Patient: sex F, age 61
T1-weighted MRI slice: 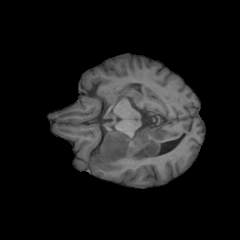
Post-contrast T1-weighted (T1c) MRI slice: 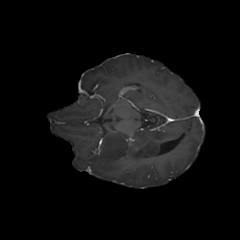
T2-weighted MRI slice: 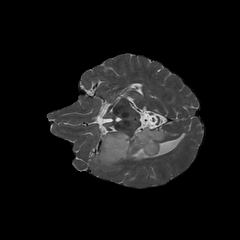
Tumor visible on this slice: yes
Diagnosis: Astrocytoma, IDH-wildtype
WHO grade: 2